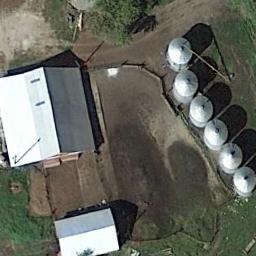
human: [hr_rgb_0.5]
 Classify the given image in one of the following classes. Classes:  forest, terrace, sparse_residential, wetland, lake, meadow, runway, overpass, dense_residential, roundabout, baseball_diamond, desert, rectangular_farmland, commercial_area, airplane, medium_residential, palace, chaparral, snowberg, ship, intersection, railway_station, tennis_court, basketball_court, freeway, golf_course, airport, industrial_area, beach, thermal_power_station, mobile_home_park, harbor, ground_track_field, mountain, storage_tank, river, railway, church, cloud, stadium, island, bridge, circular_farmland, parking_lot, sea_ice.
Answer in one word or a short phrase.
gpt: storage_tank